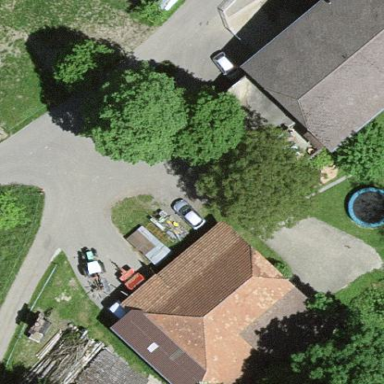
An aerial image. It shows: Barn.